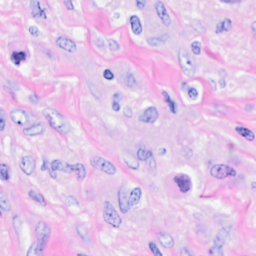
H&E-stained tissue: Breast